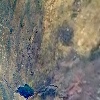
Label: land